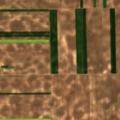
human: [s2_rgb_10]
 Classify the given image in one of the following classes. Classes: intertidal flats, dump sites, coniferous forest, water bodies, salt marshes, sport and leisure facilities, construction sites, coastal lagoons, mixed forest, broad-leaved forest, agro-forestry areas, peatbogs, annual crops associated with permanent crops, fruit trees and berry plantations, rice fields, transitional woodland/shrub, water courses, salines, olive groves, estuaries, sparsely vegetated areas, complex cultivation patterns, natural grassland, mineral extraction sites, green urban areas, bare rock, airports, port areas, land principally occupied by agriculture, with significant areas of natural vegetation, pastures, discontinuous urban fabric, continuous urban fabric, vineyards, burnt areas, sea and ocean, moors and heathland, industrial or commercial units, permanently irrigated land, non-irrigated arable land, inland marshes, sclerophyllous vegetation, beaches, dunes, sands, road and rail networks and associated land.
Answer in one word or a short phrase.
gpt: non-irrigated arable land